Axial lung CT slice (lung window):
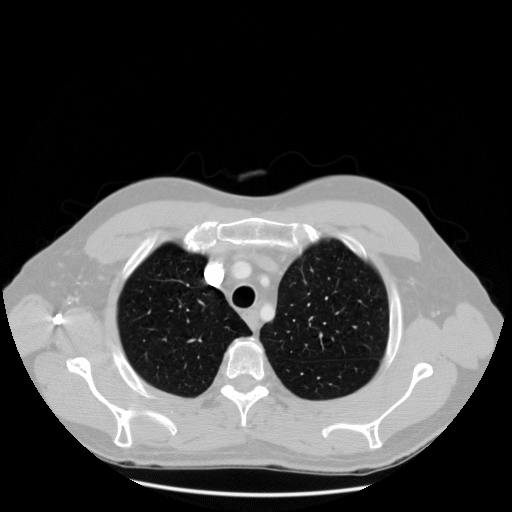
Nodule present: no